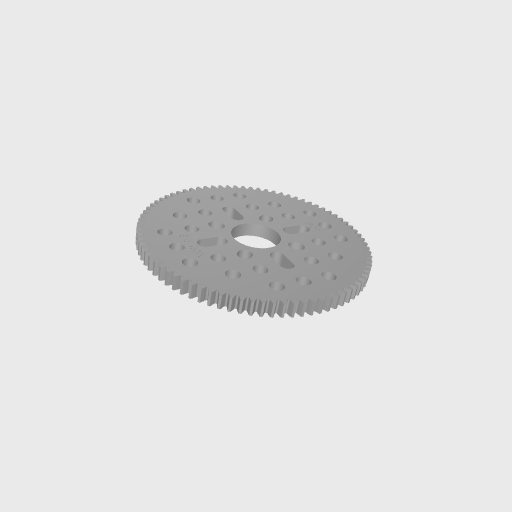
Part: HubMountAcetalGear80T